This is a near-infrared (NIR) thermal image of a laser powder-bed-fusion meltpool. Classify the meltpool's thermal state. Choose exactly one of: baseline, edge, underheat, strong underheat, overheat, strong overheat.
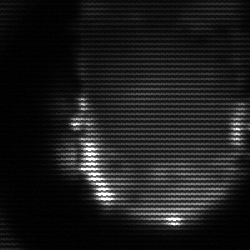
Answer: baseline